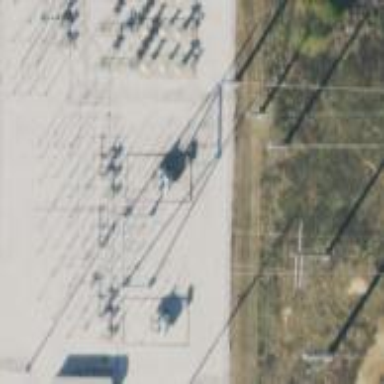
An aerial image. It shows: Compensation substation.